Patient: sex M, age 64
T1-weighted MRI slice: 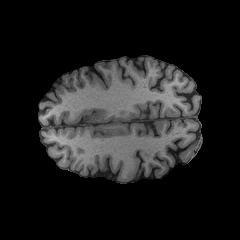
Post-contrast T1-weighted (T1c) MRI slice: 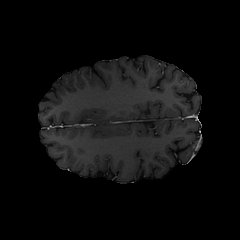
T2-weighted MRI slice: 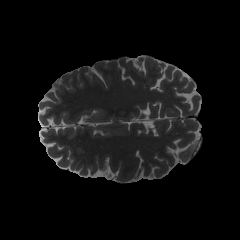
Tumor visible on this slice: no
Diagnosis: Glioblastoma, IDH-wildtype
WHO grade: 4